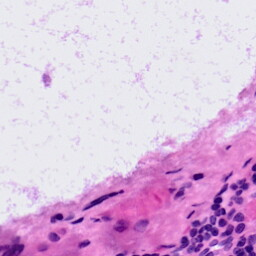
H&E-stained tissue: LymphNode